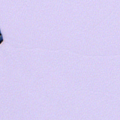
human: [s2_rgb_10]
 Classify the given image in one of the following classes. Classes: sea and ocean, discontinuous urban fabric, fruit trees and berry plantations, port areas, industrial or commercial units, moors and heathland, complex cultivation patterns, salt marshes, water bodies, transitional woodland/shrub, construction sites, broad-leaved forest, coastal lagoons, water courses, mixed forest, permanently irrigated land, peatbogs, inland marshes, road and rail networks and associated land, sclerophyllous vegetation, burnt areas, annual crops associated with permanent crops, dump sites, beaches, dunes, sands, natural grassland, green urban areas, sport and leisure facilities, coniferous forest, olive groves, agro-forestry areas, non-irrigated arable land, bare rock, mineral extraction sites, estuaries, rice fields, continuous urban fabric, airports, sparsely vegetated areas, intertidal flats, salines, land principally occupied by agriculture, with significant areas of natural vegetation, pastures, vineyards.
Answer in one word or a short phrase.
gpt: water bodies